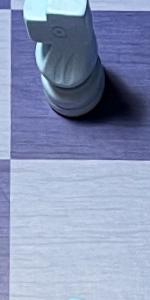
Label: Empty